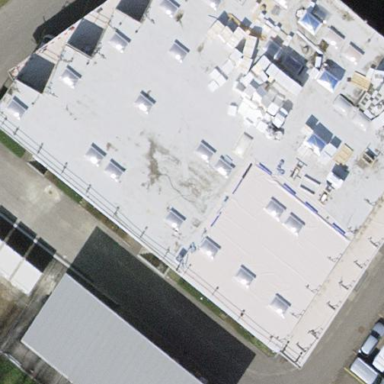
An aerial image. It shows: Industrial building.